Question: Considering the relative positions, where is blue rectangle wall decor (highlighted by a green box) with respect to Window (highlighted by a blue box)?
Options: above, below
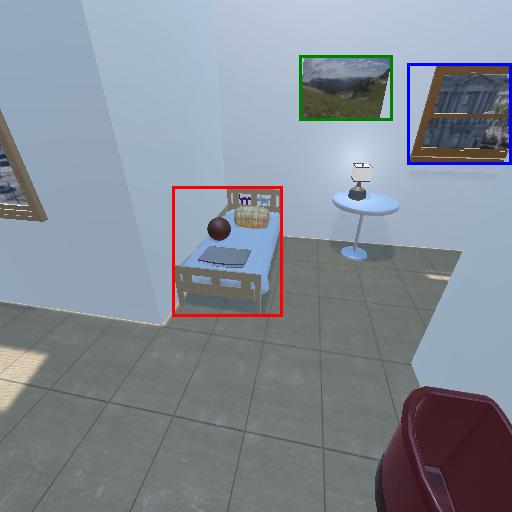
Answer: above